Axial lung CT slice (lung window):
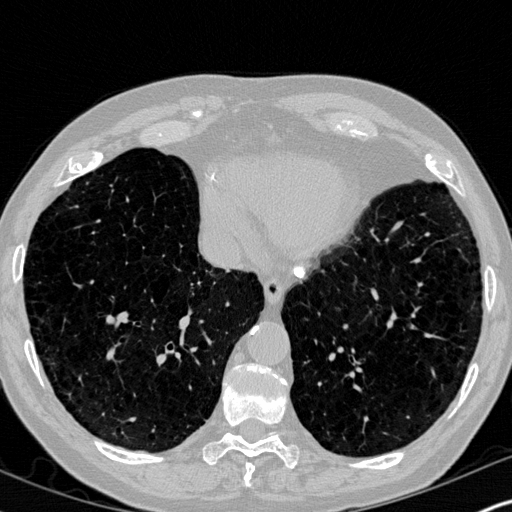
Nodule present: yes
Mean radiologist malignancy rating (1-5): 1